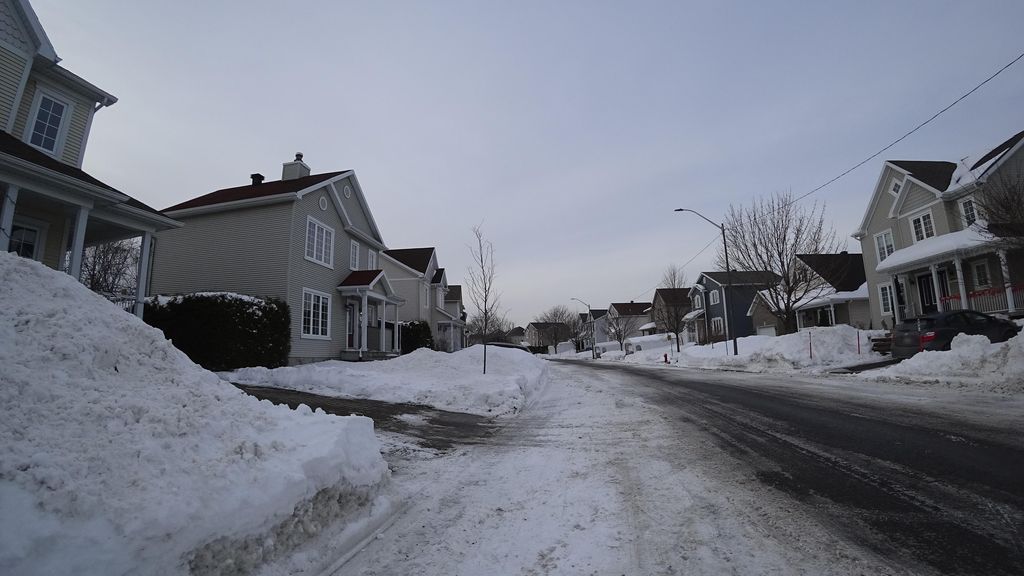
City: quebec_city